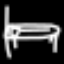
Label: bed